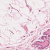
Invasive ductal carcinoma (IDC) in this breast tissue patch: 0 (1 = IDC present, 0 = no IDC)